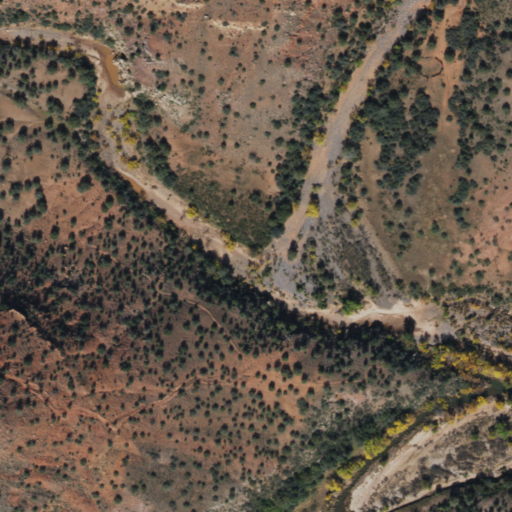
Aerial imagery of valley in Arizona named Bear Canyon containing only shrub